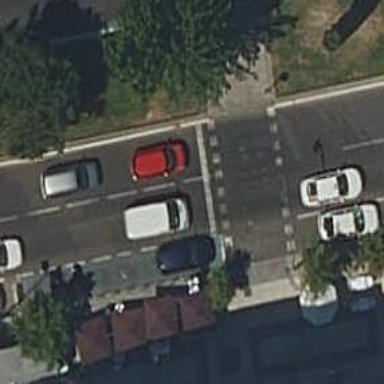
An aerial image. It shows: Asphalt footway with crossing controlled by traffic signals.